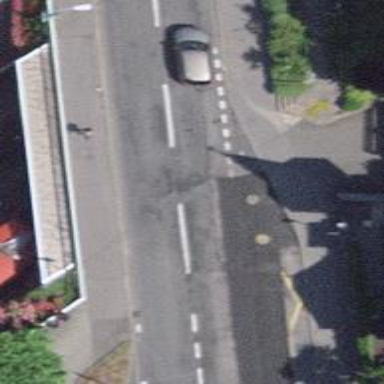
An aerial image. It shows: Asphalt road with sidewalks on both sides. The road is classified as primary highway.